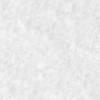
Label: no_change